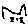
Label: cat